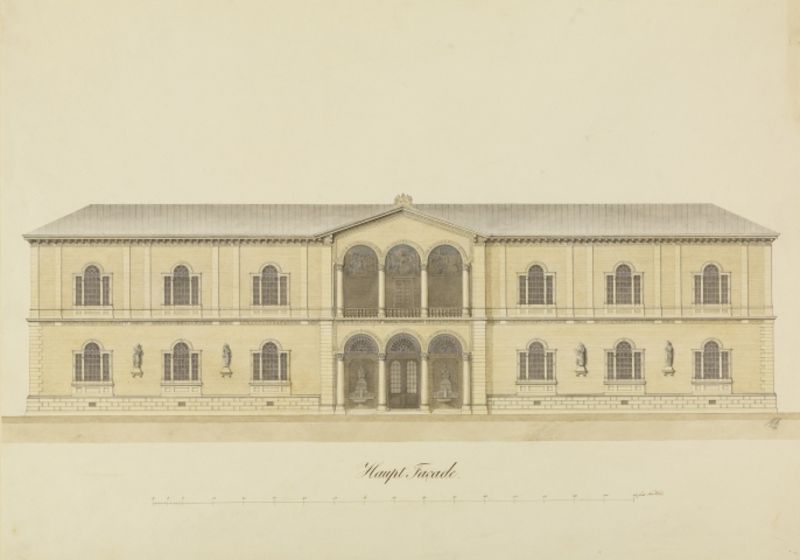
Titel: Kunsthalle in Karlsruhe
Künstler: Heinrich Hübsch
Standort: Karlsruhe
Institution: Staatliche Kunsthalle Karlsruhe
Schlagwörter: gelb, braun, bunt, fenster, mitte, schwarz, säule, säulen, tür, zeichnung, dach, gebäude, haus, beige, wand, architektur, barock, haupt, steine, drei, klassizismus, front, hübsch, skulptur, statue, balkon, schrift, ansicht, bogen, fassade, türen, zwei, giebel, mauer, linien, empore, figuren, windows, yellow, symmetrie, zahlen, gerade, geländer, railing, bögen, eingang, palast, fenter, stockwerk, balustrade, mauerwerk, stich, titel, stöcke, portal, rustika, tore, villa, sims, skulpturen, risalit, mauern, portikus, rundbögen, house, roof, frontansicht, etagen, plan, porticus, drawing, kunsthalle, glass, zwölf, door, ahus, schinkel, bauwerk, massstab, aufriss, etage, hauptfassade, friede, lisene, gemauert, zweistöckig, gliederung, teile, masstab, doppeltür, mansion, scale, neoromanik, statues, bägen, wohnsitz, garfik, gieel, empre, facade, frontsicht, fornt, samoa, ma´stab, bogen risalit, gebä